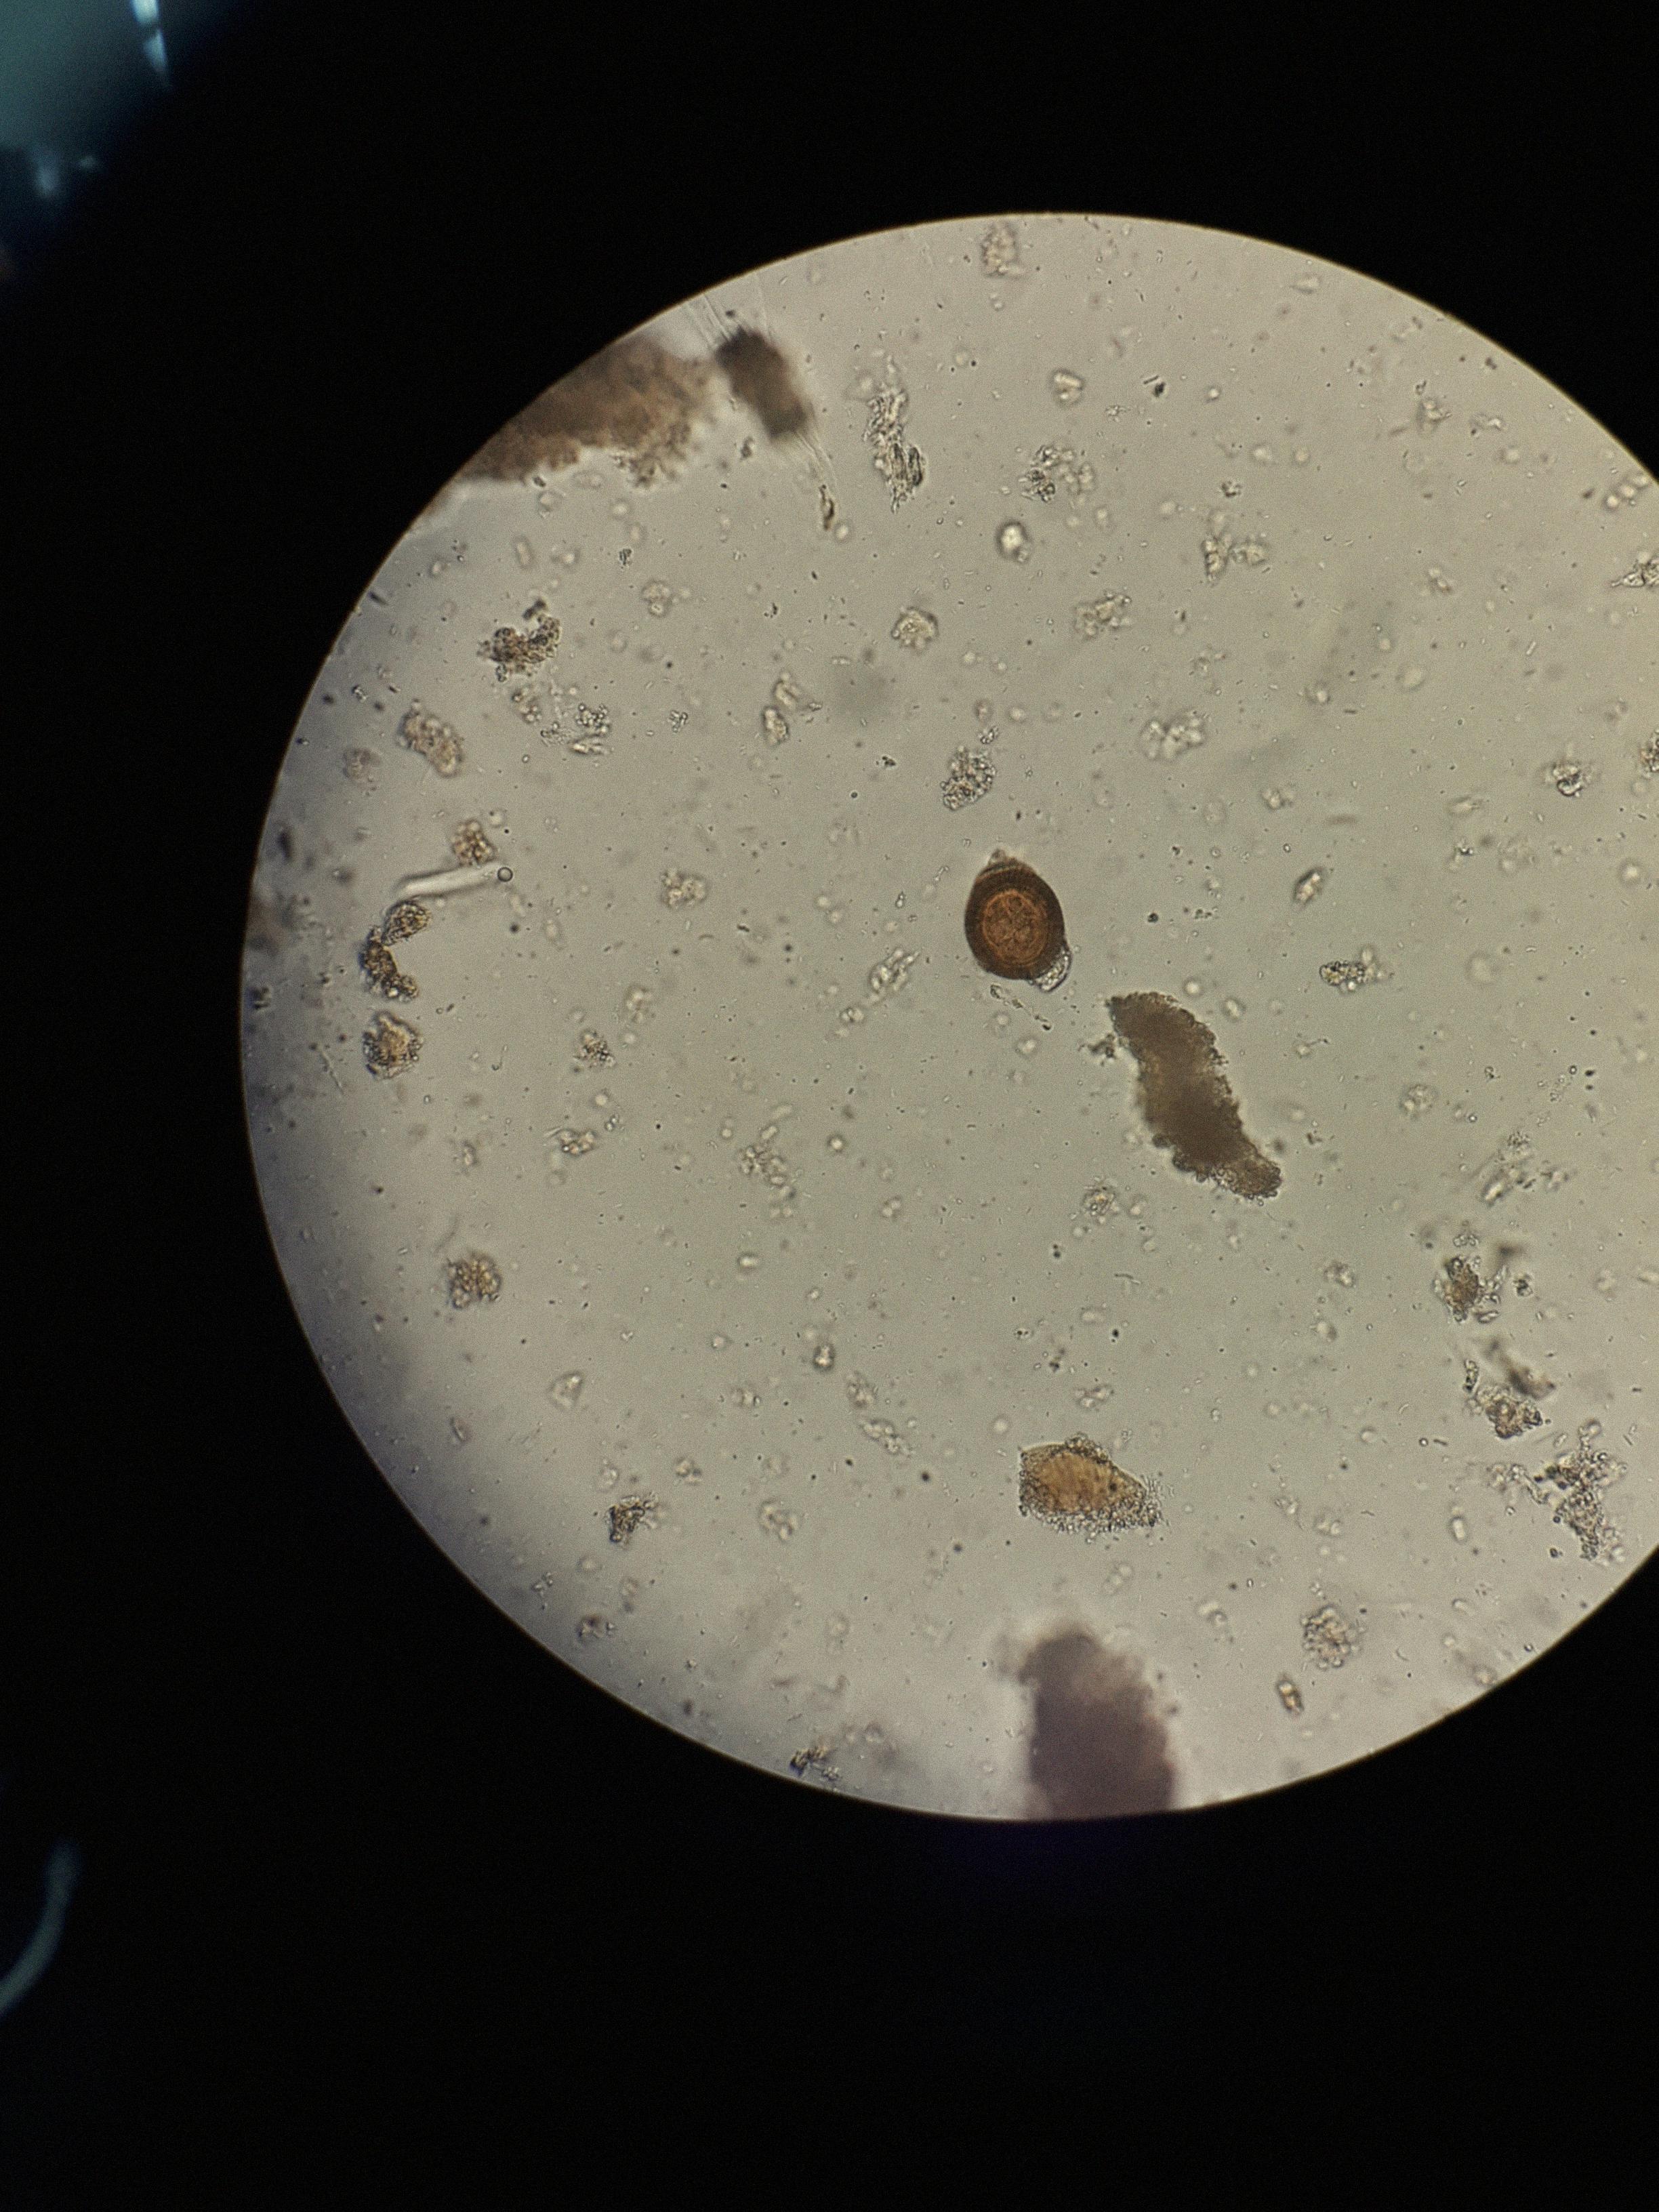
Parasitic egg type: Taenia spp. egg